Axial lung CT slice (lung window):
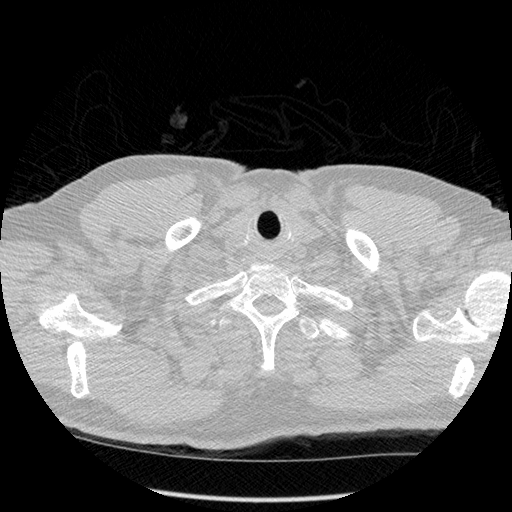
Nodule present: no